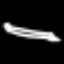
Label: pencil